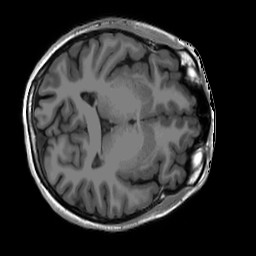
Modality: T1w
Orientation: axial
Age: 21
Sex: female